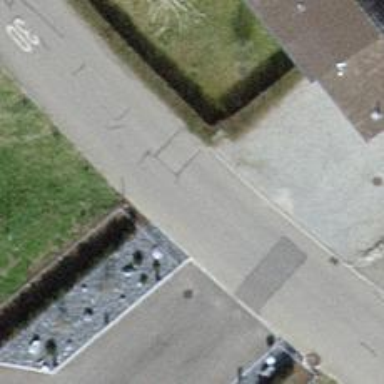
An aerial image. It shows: Unclassified road with asphalt surface.